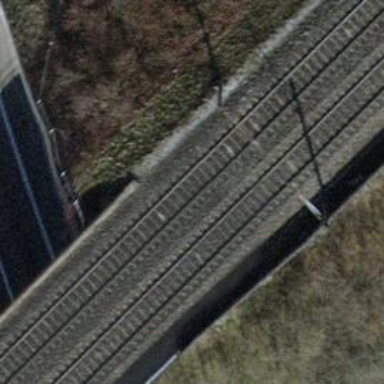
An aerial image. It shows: Bridge over electrified railway with contact lines.